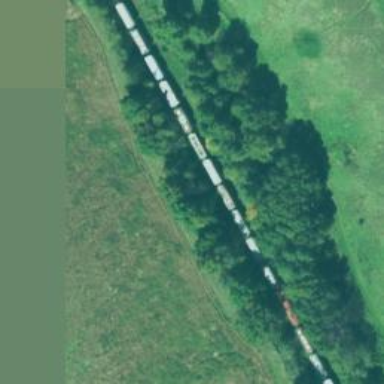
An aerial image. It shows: Disused railway.